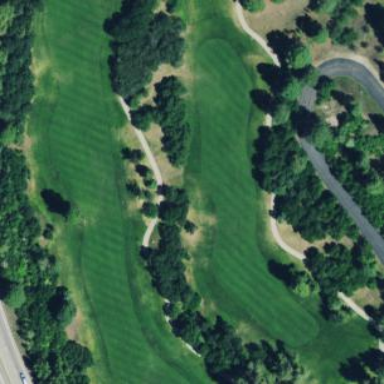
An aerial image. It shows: Grassy area designated as golf fairway.